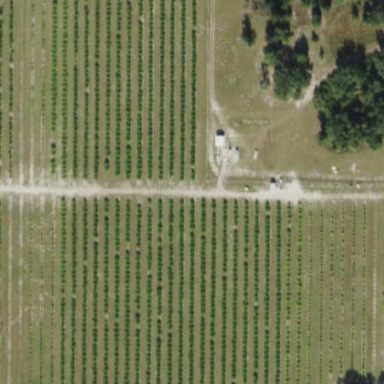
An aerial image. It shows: Plant nursery specializing in trees.